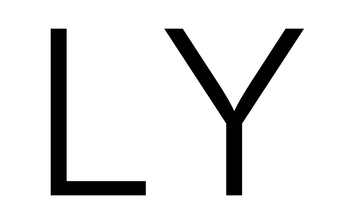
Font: Inter_Light